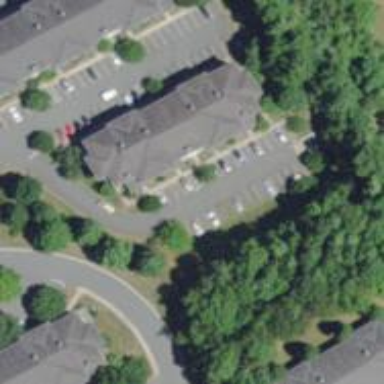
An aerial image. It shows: Parking space.